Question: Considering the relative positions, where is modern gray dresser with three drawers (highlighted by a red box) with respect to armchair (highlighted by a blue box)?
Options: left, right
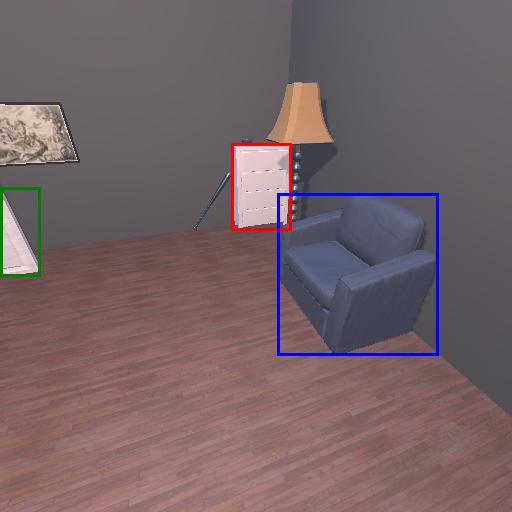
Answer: left